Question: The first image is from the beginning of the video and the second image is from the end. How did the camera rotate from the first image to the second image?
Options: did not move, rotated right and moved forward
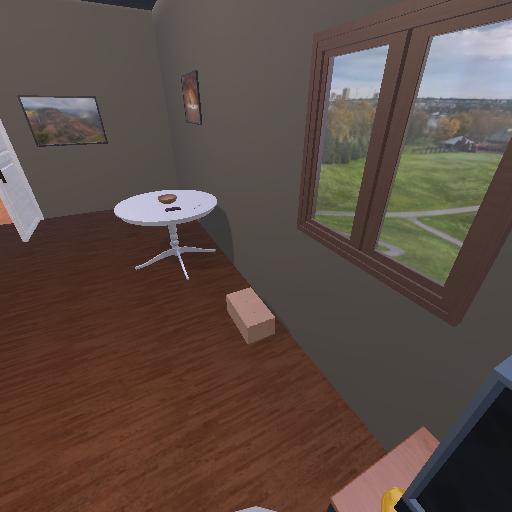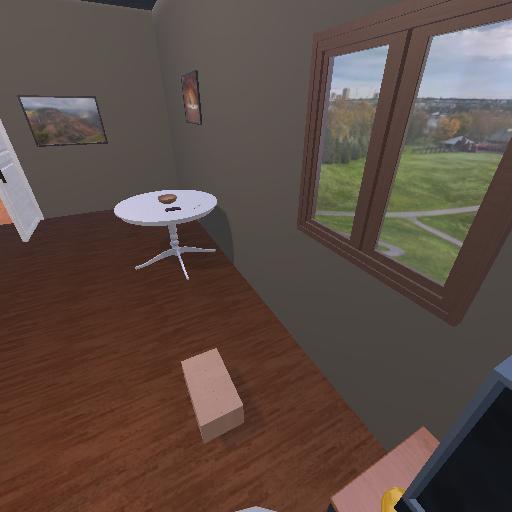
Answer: did not move